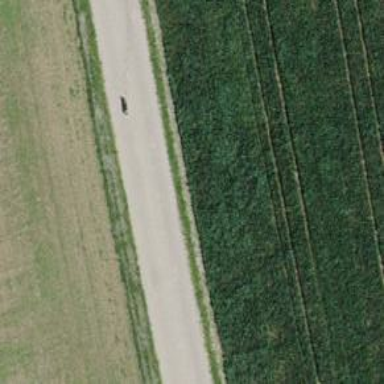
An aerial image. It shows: Well-maintained track road with grade 1 tracktype.